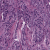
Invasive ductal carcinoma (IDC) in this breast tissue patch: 1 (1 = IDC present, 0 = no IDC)